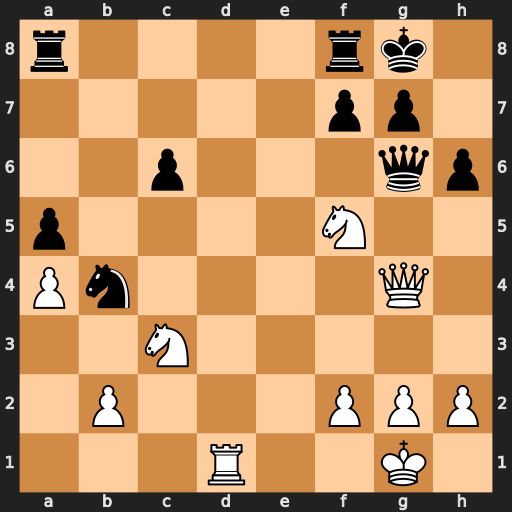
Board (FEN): r4rk1/5pp1/2p3qp/p4N2/Pn4Q1/2N5/1P3PPP/3R2K1
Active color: w
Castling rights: -
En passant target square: -
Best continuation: Ne7+ Kh7 Nxg6